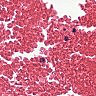
Metastatic tissue present: no